Interaction volume radius: 5 \u00c5
Interaction volume height: 10 \u00c5
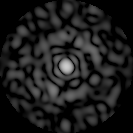
Disorder parameter: 0.8331